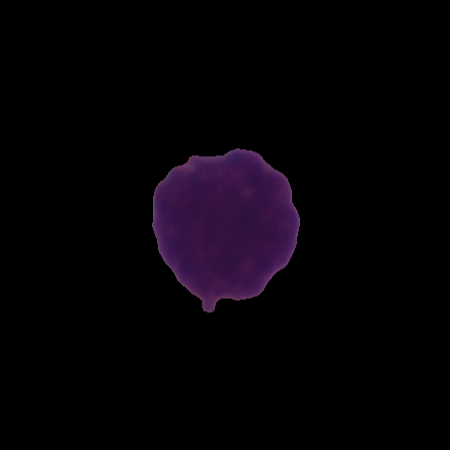
Label: healthy